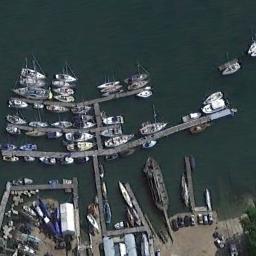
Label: harbor